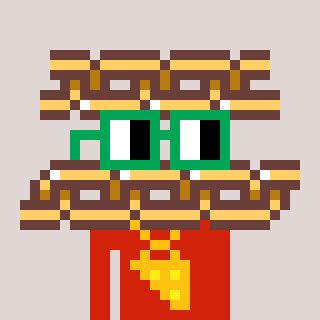
a pixel art character with square green glasses, a chain-shaped head and a red-colored body on a warm background